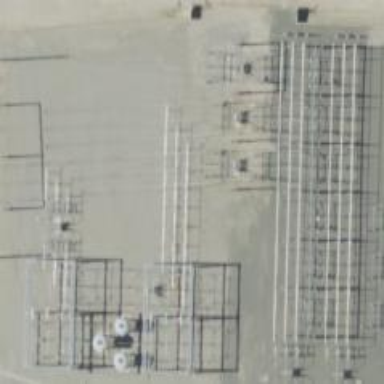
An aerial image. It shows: Switch for power supply.